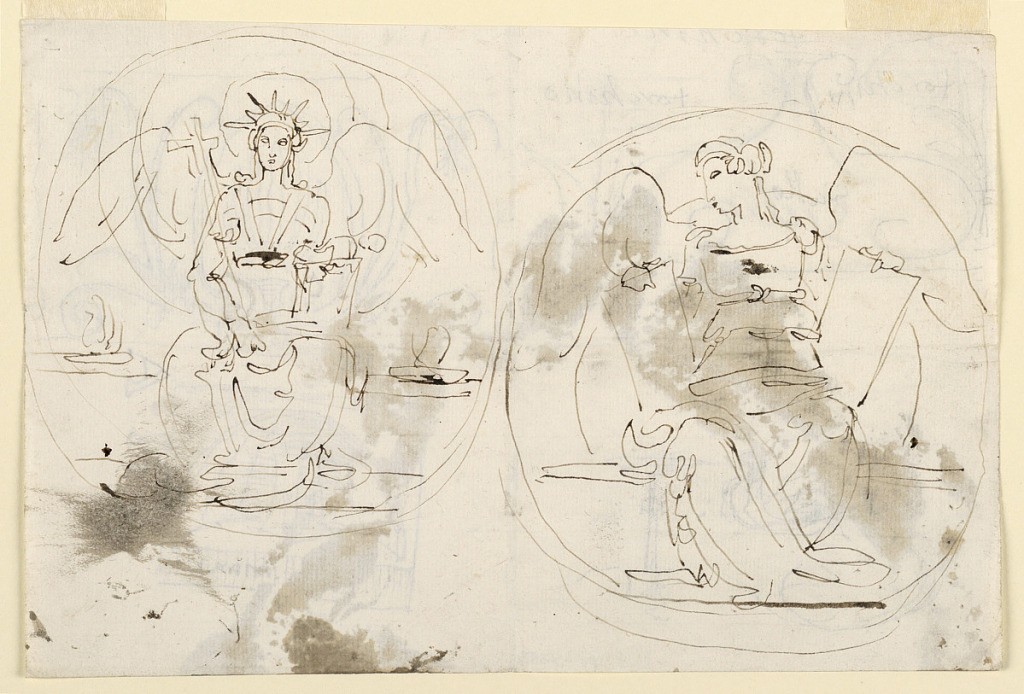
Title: Sketches, Allegorical Figures
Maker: Fortunato Duranti, Italian, 1787 - 1863
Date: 1820–1850
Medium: Pen and ink on paper
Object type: Drawing
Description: Two sketches of allegorical figures; at left, Christian attributes; at right, two tablets (?). Inscription on verso.